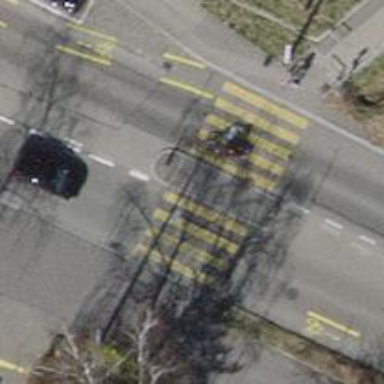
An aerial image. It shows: Uncontrolled zebra crossing with central island.